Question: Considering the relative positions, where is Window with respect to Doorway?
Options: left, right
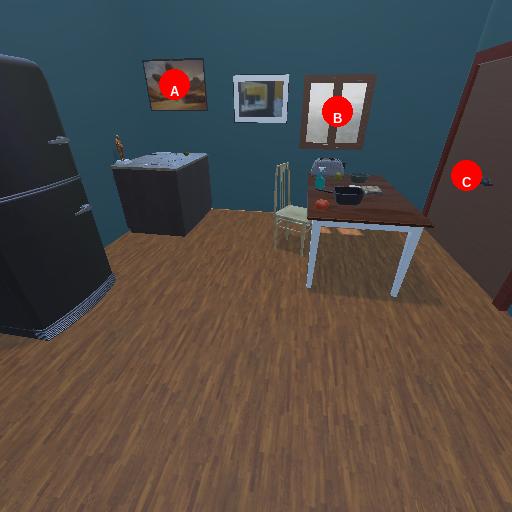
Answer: left